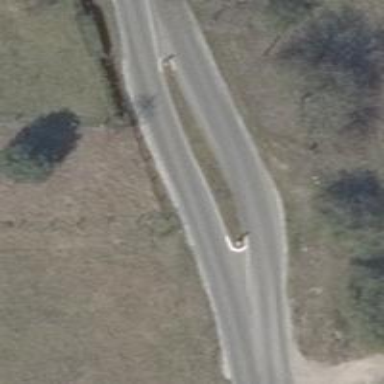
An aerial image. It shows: Tertiary road with asphalt surface.